Question: In my web application i want to implement the OpenId just like stackoverflow.com have to login to its web-site.
In details you find while login to stackoverflow.com
So when if one choose google then it allow the uses to log in through google account.
Please tell me how to implement it in java web application in details. Is there any single api for login through different website like(yahoo,google,facebook,etc)
Thanks
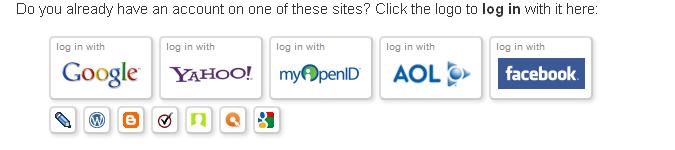
Answer: Not quite. Most of the ones you have mentioned simply use the OpenID protocol, however Facebook uses its own authorisation, so you would need to add that as a separate method.
Take a look at <URL>
I have also used the <URL> for the client side part.
Finally, I would take a look at the <URL> to see the URL endpoints for the different providers.